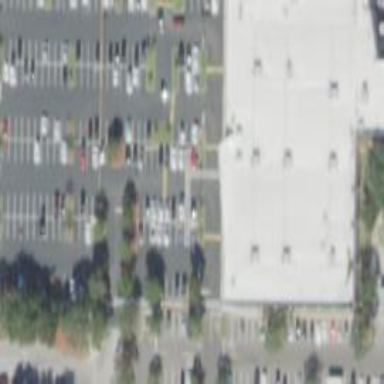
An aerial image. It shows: Commercial building.